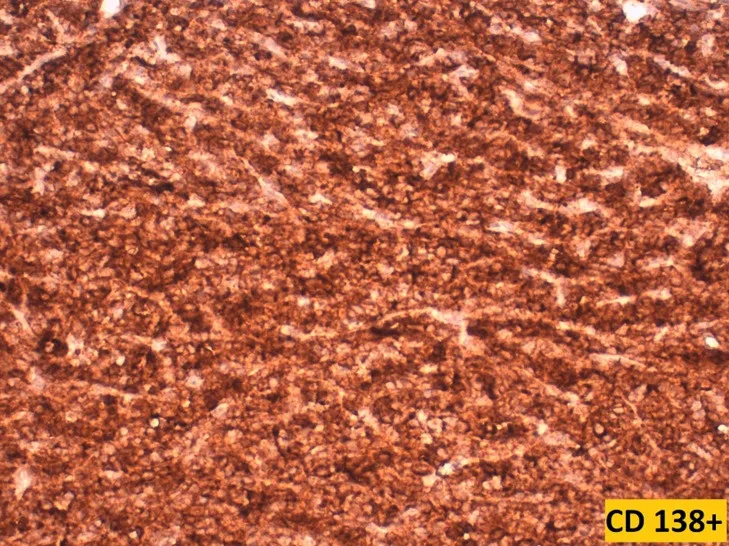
high power view showing strong and diffuse membranous expression of CD138 by tumoral cells (magnification x40).
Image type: pathology (immunostaining)